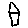
Label: house